Question: Using Phonegap - Override Blackberry OnScreen keyboard "Next" and "Submit" buttons.
I have created a phongap application which is a simple web form.
Platforms : Blackberry 10
Device :- BB Q10
While entering the text in form fields there are three buttons that appear on blackberry "Previous", "Next" and "Submit".
When "Submit" is clicked, it causes the page to refresh.
Same Bug/functionality can also be seen when opening facebook sign up page on Blackberry browser.
How can I override the functionality of these two buttons using phongap, jQuery or may be develop a native blackberry plugin?
For Everybody's reference I m attaching an Image which shows these buttons

Note :- On a Blackberry 10 keyboard there are two "Submit" buttons one at the bottom which works fine and fires the form submit request and other one are these which is shown in image above and on clicking causes the page to refresh.
I also tried this using jQuery but the refresh fires even if I do a prevent default or stop propogation.
'''
$( "#target" ).keypress(function( event ) { if ( event.which == 13 ) { event.preventDefault(); } $.print( event );
'''
});
<URL>
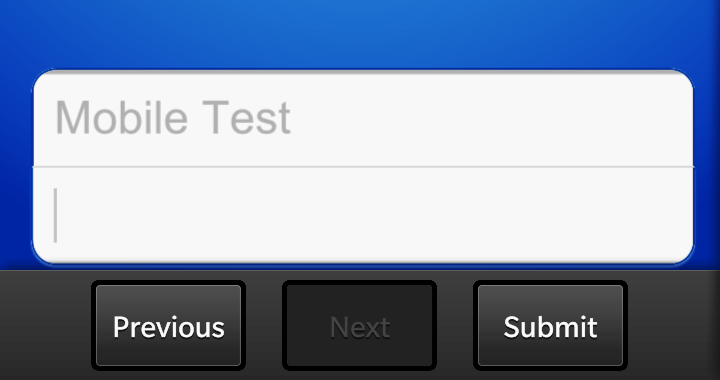
Answer: I just <URL>, and the answer I got was:
> You can disable the bar by adding this to config.xml: '''
<preference name="HideKeyboardFormAccessoryBar" value="true"/>
'''
It doesn't solve the problem of capturing/overriding the BB keyboard Submit button, but hiding the bar is sufficient for my needs, so I figured it might be for yours as well.